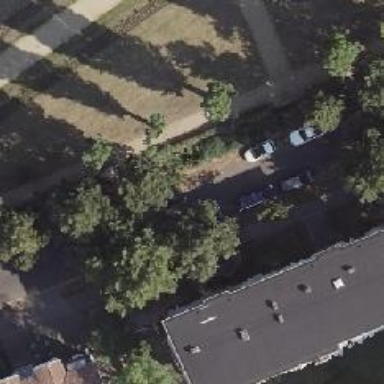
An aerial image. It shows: Beautiful avenue lined with deciduous broadleaved trees.